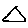
Label: triangle